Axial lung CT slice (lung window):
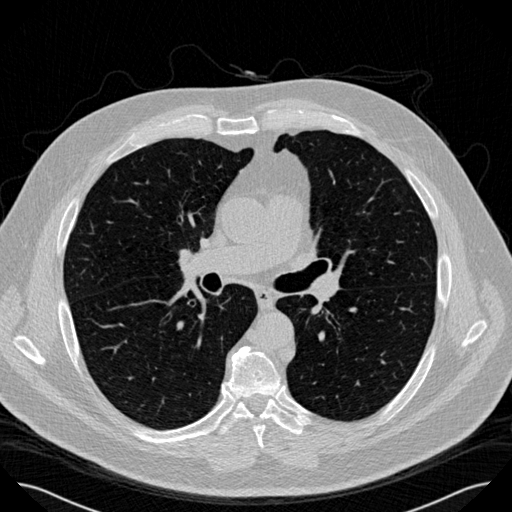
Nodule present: no